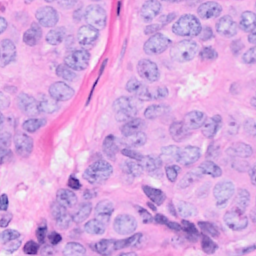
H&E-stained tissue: Breast